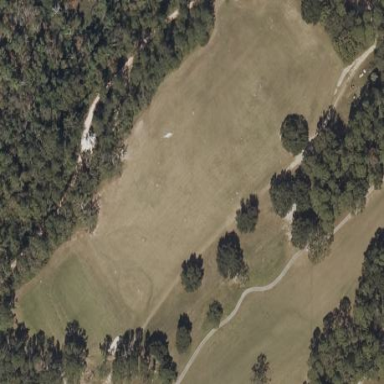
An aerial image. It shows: Grassy area designated for driving range golf.